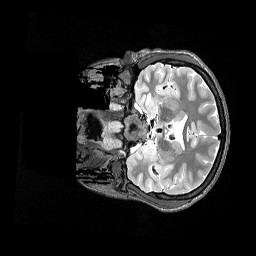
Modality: T2w
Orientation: coronal
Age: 22
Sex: female
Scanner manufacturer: siemens
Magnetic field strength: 3 T
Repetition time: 3.2 s
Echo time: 0.562 s